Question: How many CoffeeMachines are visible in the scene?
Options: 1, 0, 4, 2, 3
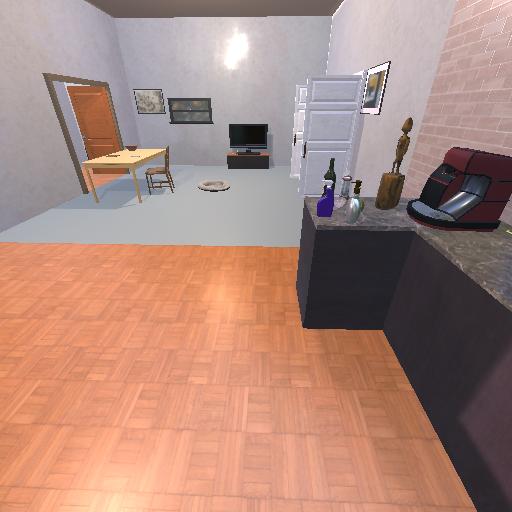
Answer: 1